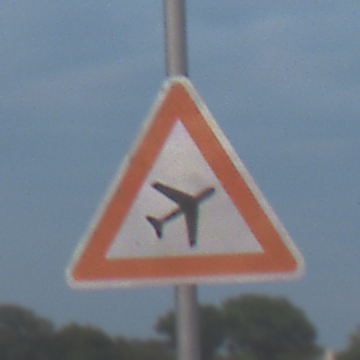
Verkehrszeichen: FlugbetriebLinks
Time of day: SunriseSunset
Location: Outdoor (Nature)
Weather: PartlyCloudy
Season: NotSpecified
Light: Natural